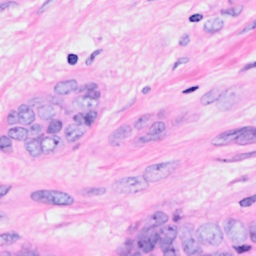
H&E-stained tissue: Breast